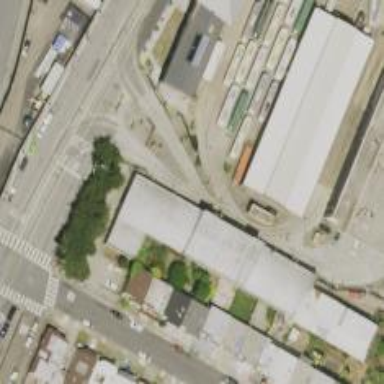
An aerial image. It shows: Light rail service yard with electrified contact lines.